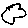
Label: cloud